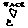
Label: moon